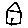
Label: house